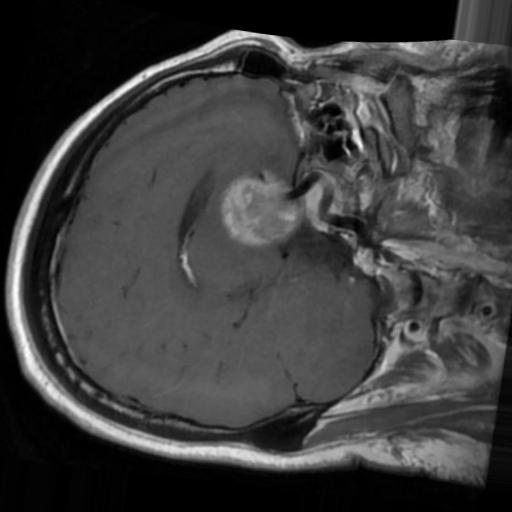
Label: brain_tumor